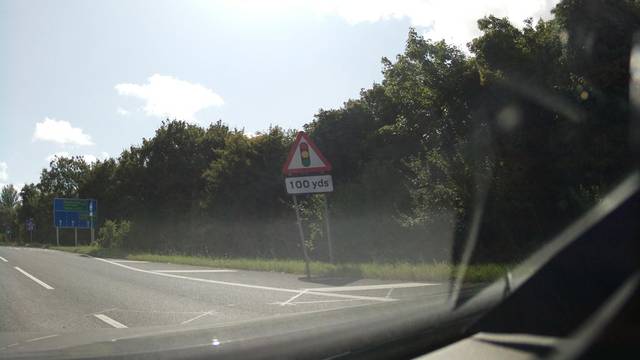
Region: United Kingdom
Coordinates: 51.528, -1.727